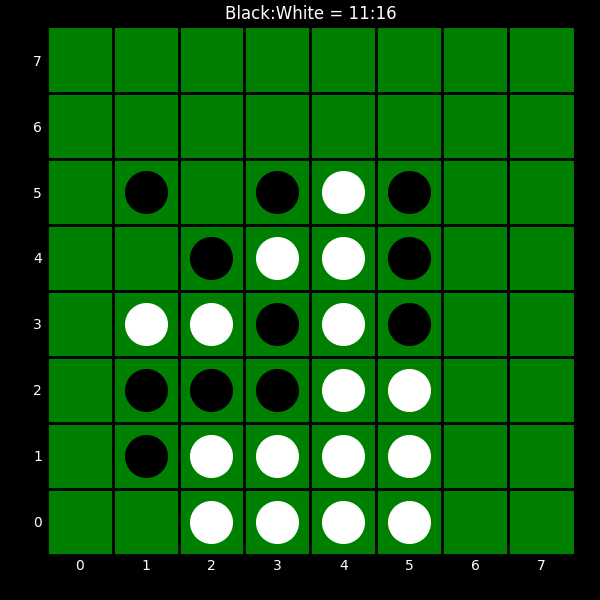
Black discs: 11
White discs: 16